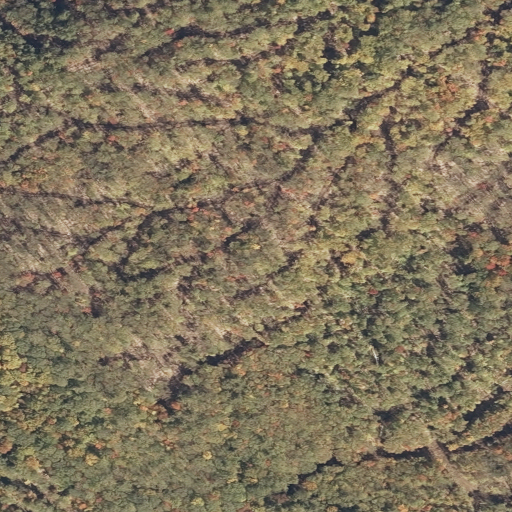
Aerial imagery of mountain in Maine named Gammon Hill containing deciduous forest, open development, and mixed forest